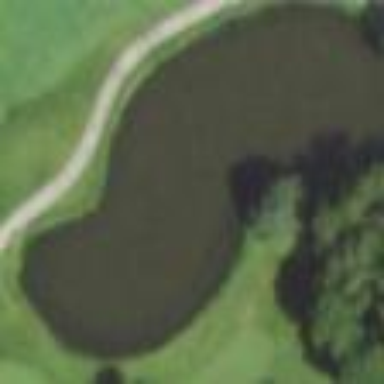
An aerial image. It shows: Pond surrounded by natural water.